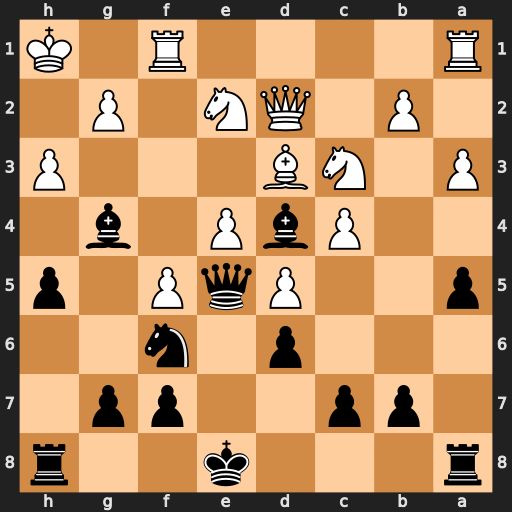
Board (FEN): r3k2r/1pp2pp1/3p1n2/p2PqP1p/2PbP1b1/P1NB3P/1P1QN1P1/R4R1K
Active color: b
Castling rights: kq
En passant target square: -
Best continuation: Bxe2